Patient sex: F
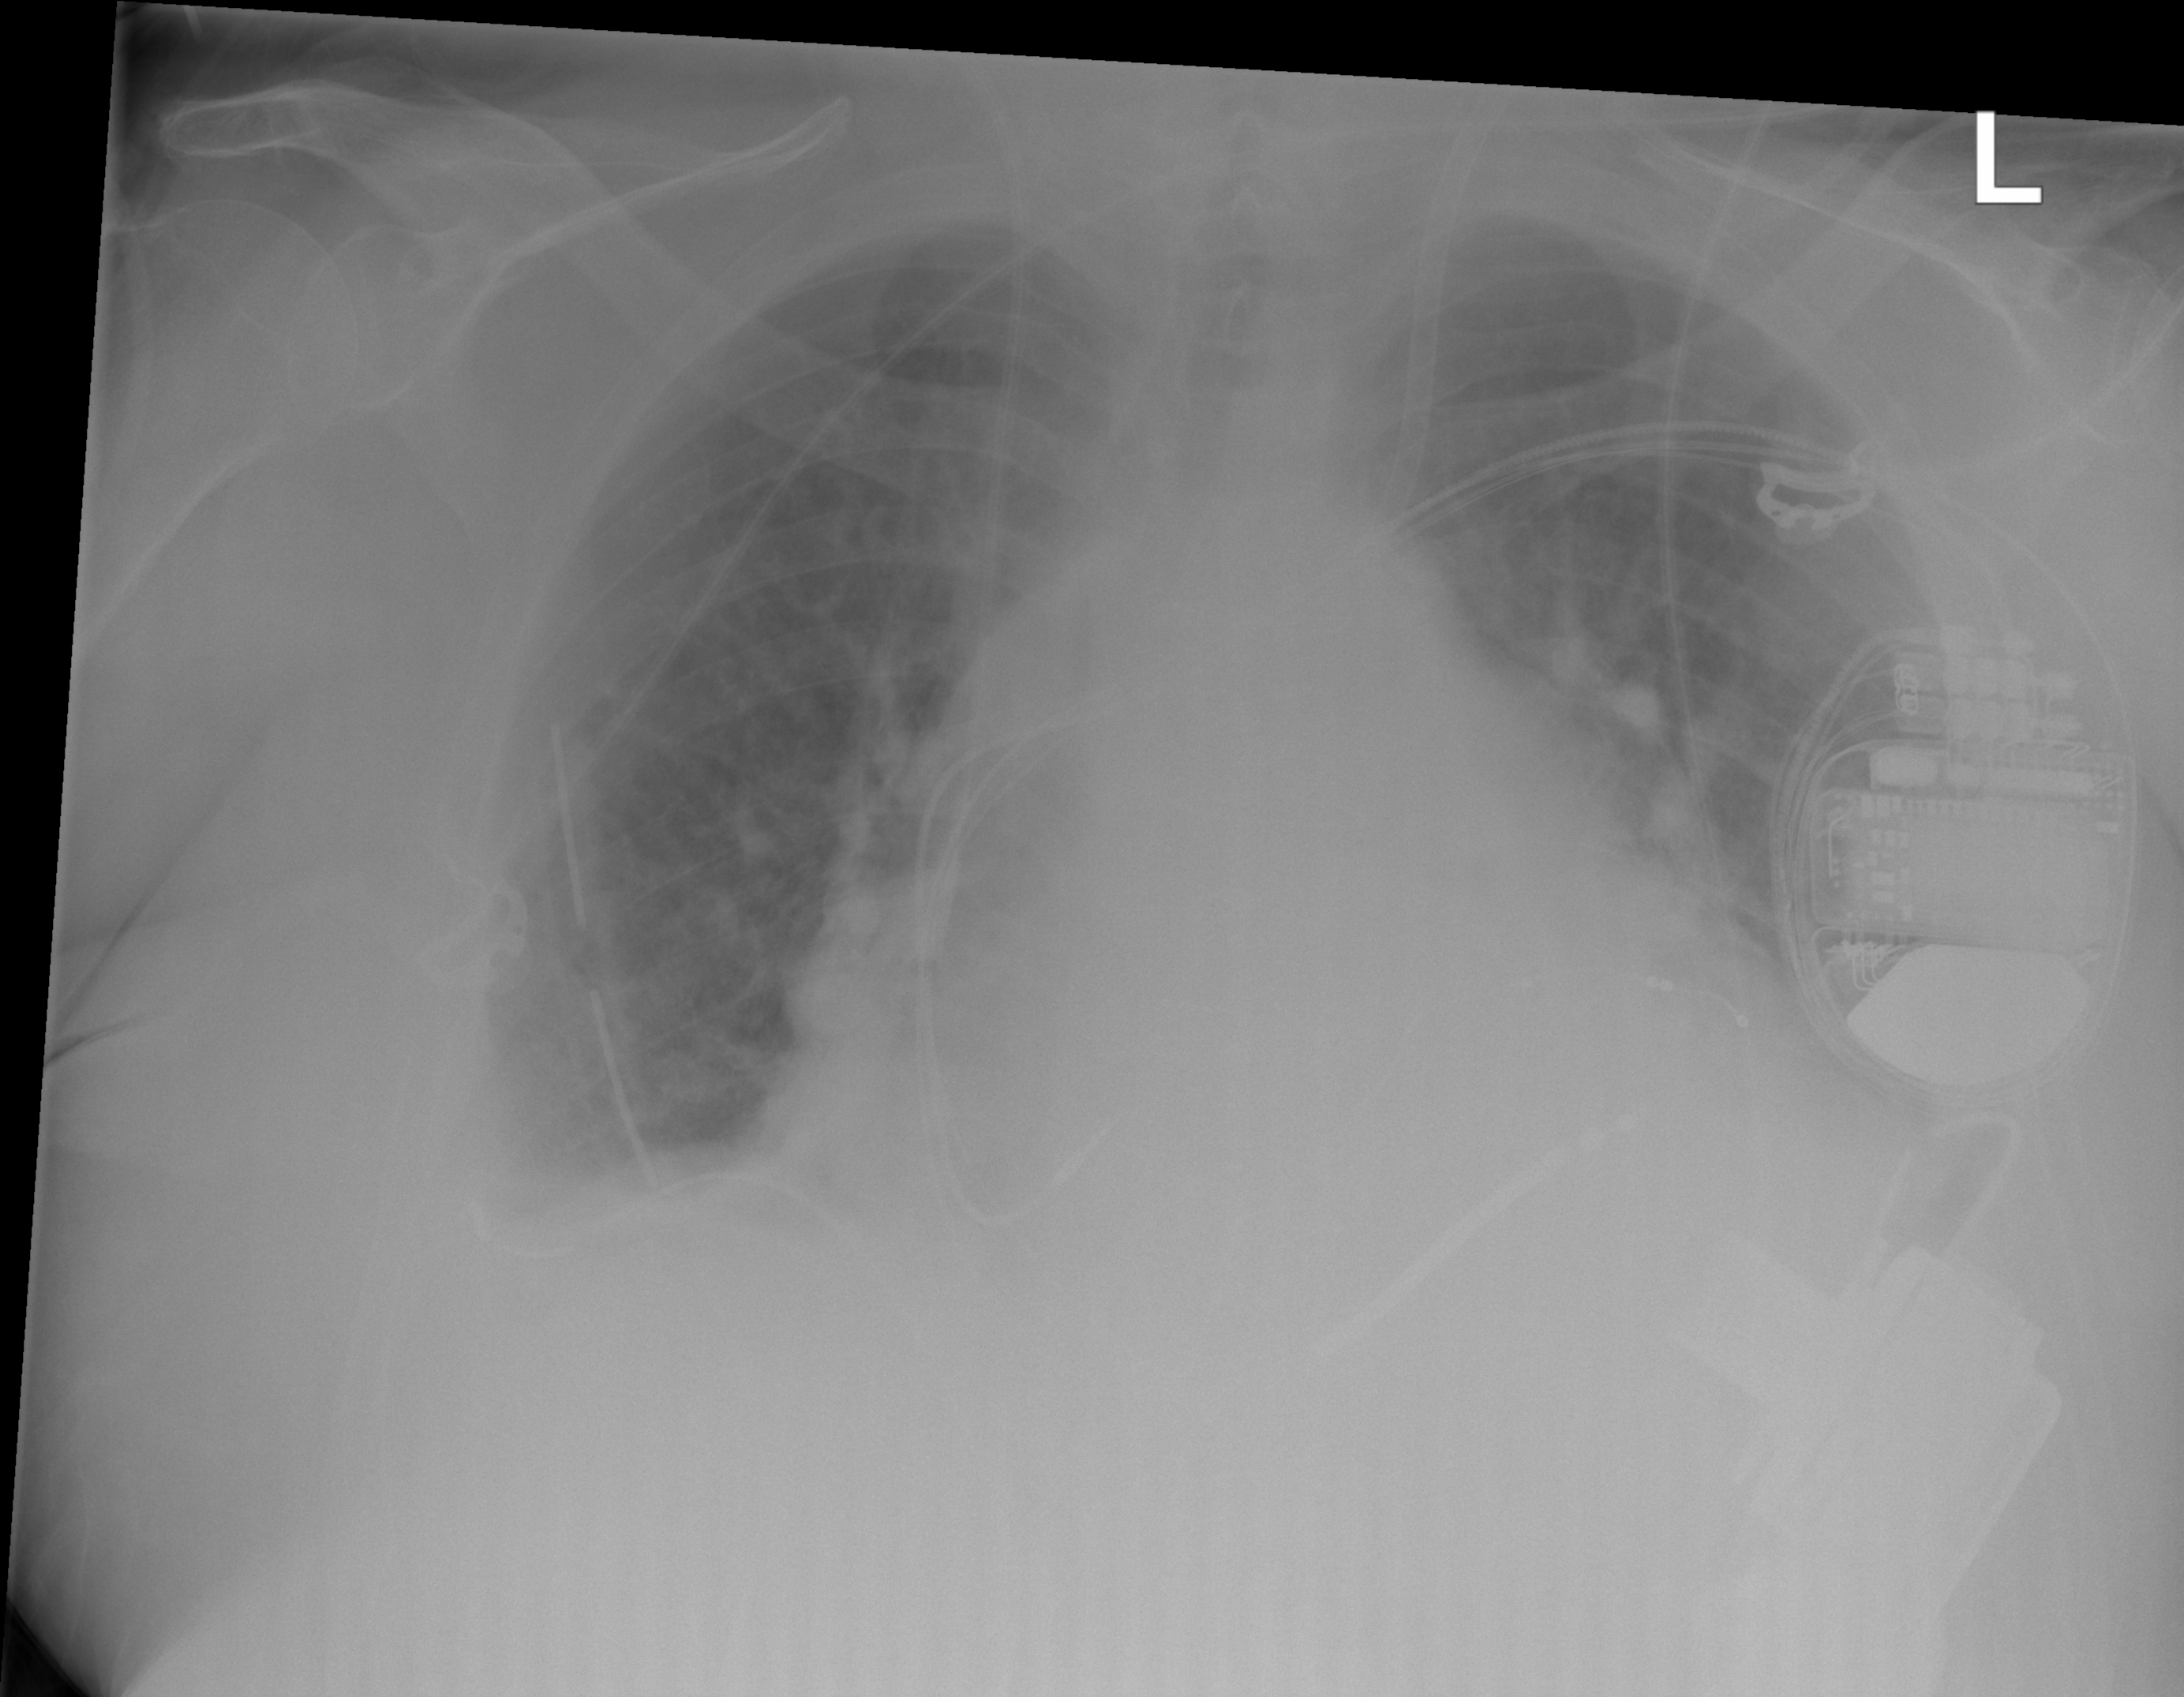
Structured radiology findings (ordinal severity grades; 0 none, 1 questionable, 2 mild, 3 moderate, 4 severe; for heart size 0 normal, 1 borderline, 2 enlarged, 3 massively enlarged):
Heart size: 3
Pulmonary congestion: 2
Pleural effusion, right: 2
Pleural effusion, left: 2
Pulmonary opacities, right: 2
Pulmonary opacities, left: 2
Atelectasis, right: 2
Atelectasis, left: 2